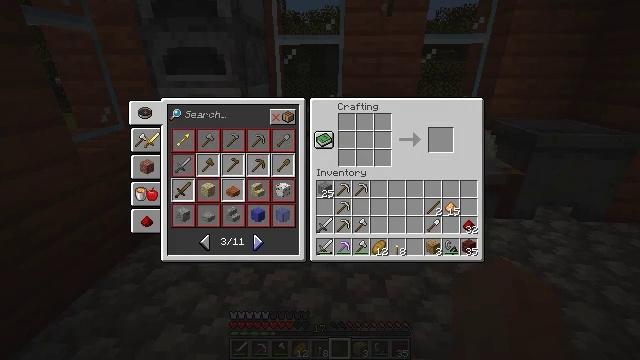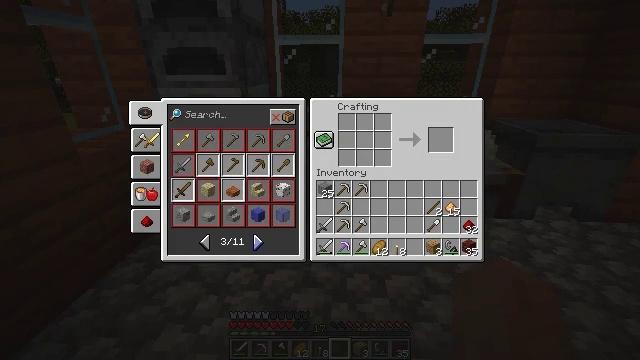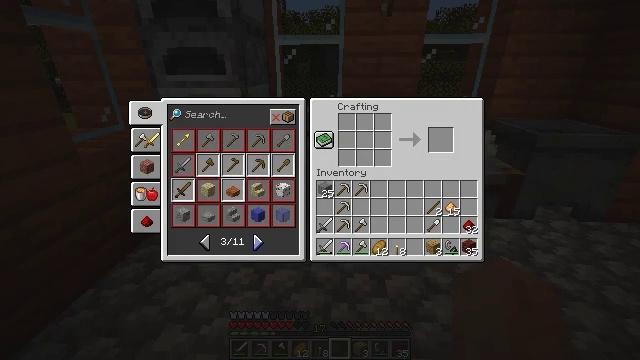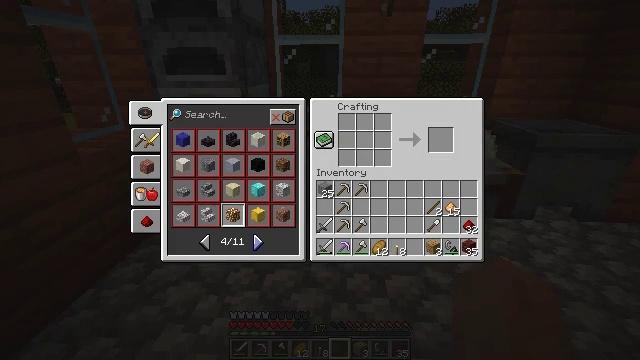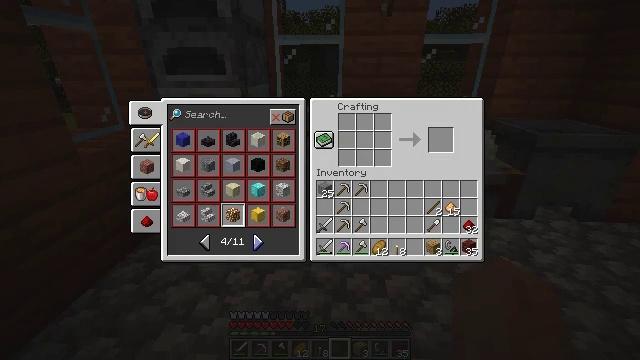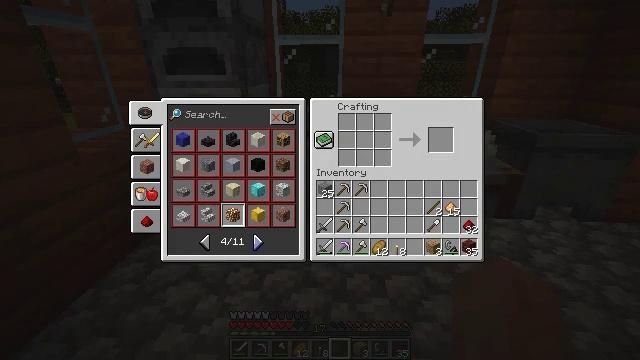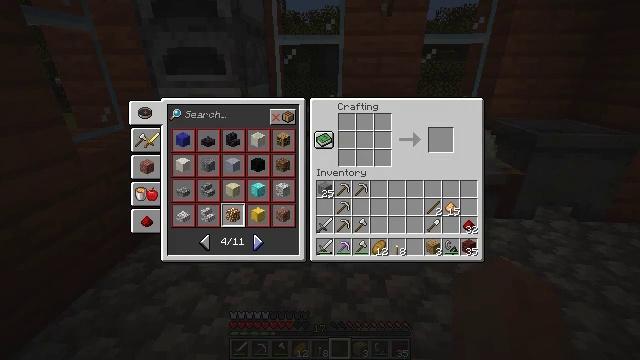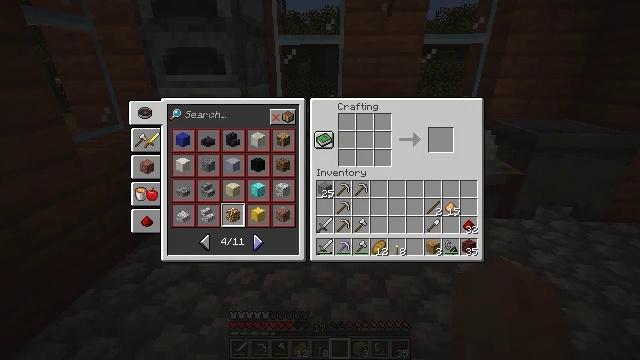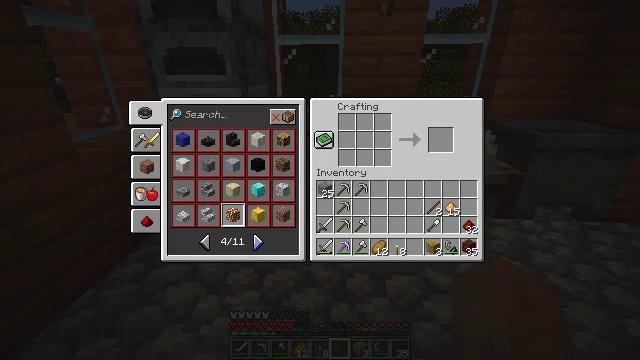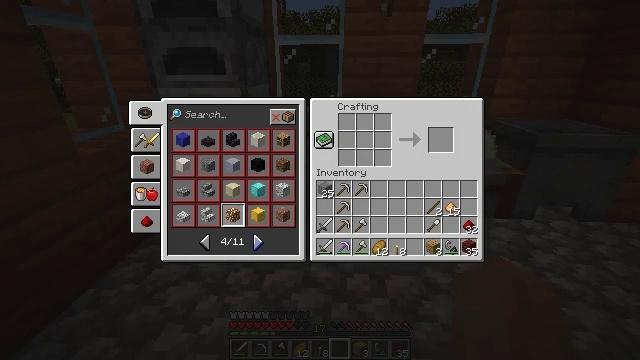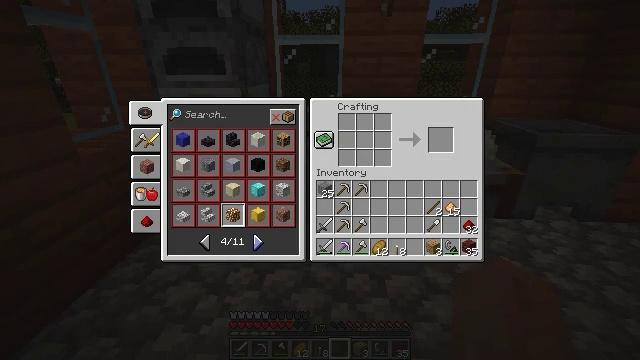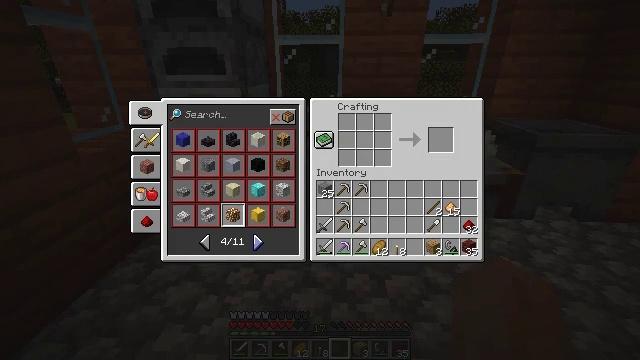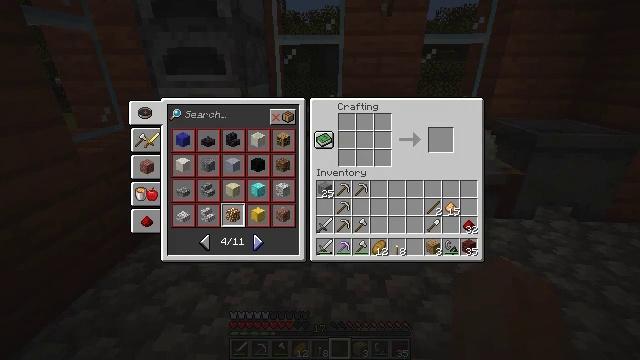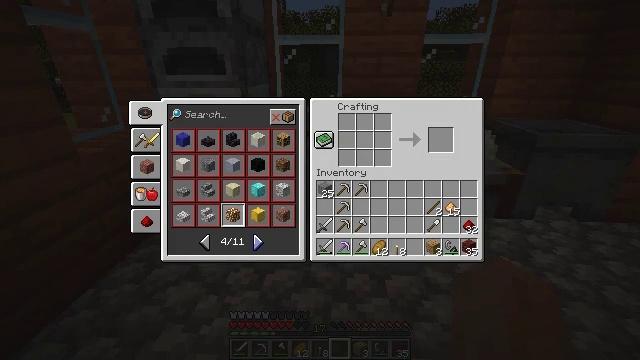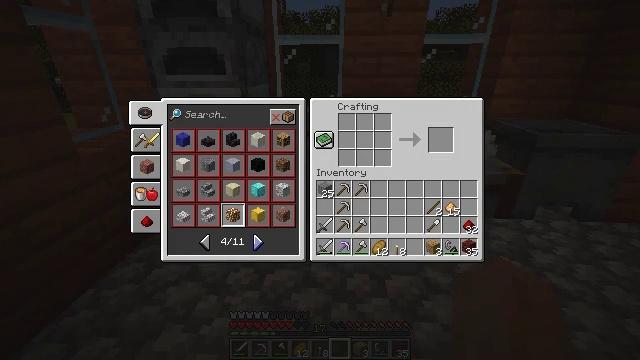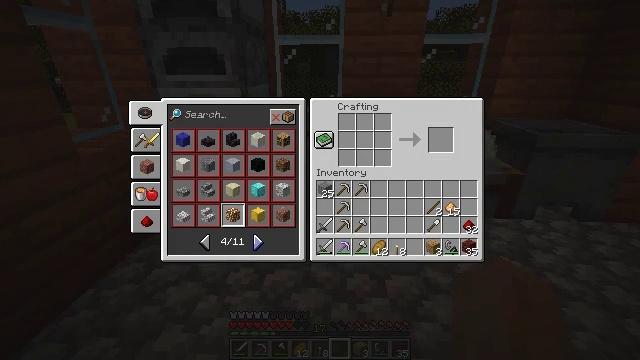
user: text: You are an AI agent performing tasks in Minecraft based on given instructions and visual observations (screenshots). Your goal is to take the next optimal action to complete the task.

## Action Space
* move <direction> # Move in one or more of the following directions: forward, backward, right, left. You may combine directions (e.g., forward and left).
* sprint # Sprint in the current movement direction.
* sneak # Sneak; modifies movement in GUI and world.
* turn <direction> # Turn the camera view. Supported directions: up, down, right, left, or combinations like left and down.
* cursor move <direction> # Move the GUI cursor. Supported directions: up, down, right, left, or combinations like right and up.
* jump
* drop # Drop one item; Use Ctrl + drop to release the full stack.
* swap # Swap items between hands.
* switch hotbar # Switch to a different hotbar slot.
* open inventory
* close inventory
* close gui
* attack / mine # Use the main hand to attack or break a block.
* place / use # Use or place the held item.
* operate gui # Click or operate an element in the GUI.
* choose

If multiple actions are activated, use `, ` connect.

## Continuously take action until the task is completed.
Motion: motion action
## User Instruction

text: Craft a glowstone.
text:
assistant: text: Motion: no_op
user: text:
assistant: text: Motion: no_op
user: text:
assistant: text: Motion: operate gui
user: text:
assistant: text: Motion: operate gui
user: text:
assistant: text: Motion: operate gui
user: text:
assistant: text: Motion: operate gui
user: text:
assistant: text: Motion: no_op
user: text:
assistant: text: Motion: no_op
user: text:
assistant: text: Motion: no_op
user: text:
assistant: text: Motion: no_op
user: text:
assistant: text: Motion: no_op
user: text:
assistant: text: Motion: no_op
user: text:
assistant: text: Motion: no_op
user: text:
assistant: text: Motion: no_op
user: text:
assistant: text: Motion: no_op
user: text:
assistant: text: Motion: no_op
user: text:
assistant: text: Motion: no_op
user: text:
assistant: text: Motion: cursor move up
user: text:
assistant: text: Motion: no_op
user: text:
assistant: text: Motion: no_op
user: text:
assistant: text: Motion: no_op
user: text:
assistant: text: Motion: no_op
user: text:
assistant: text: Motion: no_op
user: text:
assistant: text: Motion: no_op
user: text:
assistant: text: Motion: no_op
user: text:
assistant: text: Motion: no_op
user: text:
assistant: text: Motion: no_op
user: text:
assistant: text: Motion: no_op
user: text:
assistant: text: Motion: no_op
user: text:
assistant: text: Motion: no_op